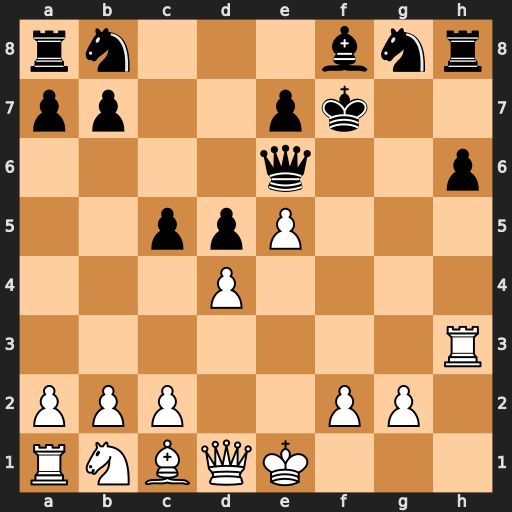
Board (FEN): rn3bnr/pp2pk2/4q2p/2ppP3/3P4/7R/PPP2PP1/RNBQK3
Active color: w
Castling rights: Q
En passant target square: -
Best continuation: Qh5+ Qg6 e6+ Kxe6 Qxg6+